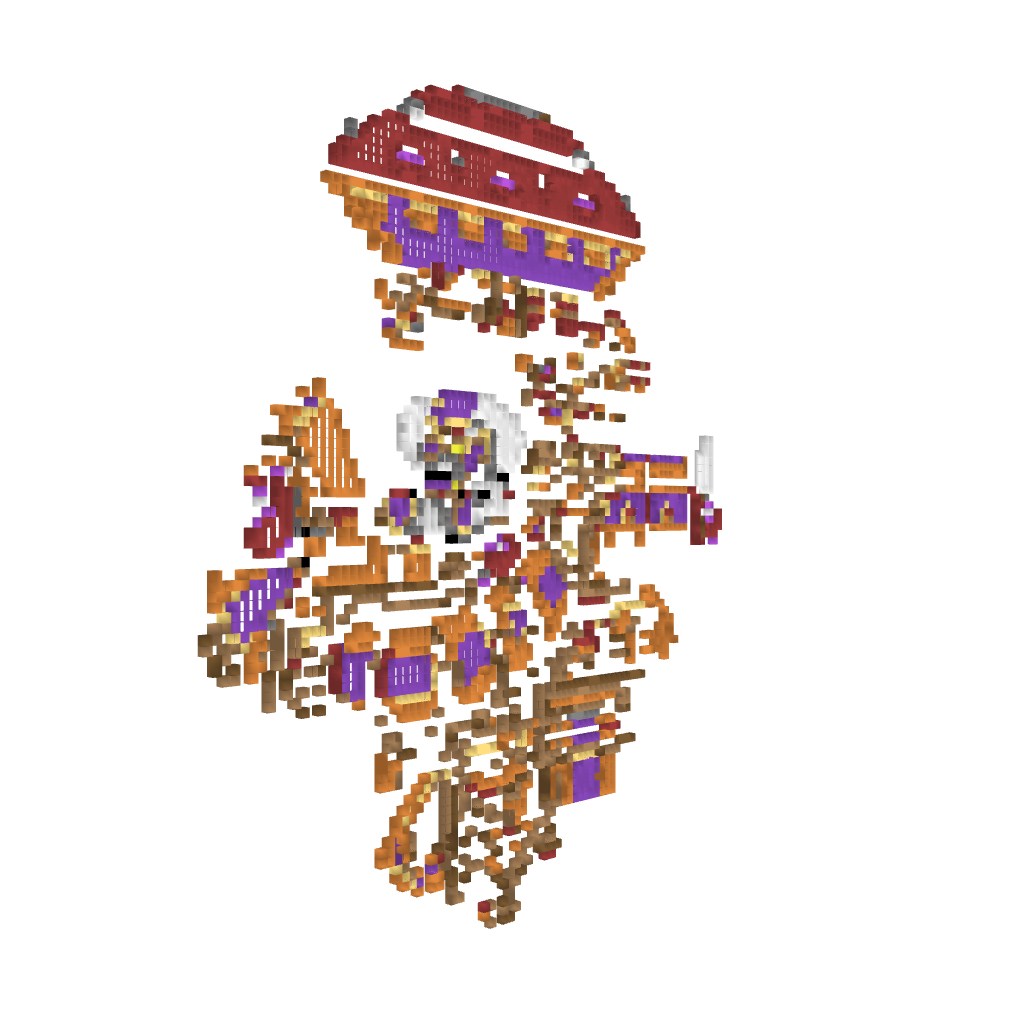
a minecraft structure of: Wily Machine #1 (ErnieCIII) bad low quality